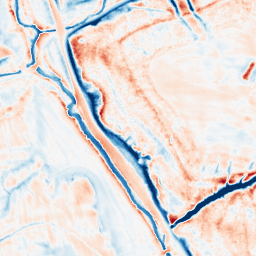
Category: classical
Decomposition family: gaussian_anisotropic
Decomposition parameters: sigma_x: 5
sigma_y: 5
Upsampling method: sinc_hamming
Upsampling parameters: scale: 2
kernel_size: 4
Upsampling scale: 2